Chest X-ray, AP view. Patient: 15 years old, sex M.
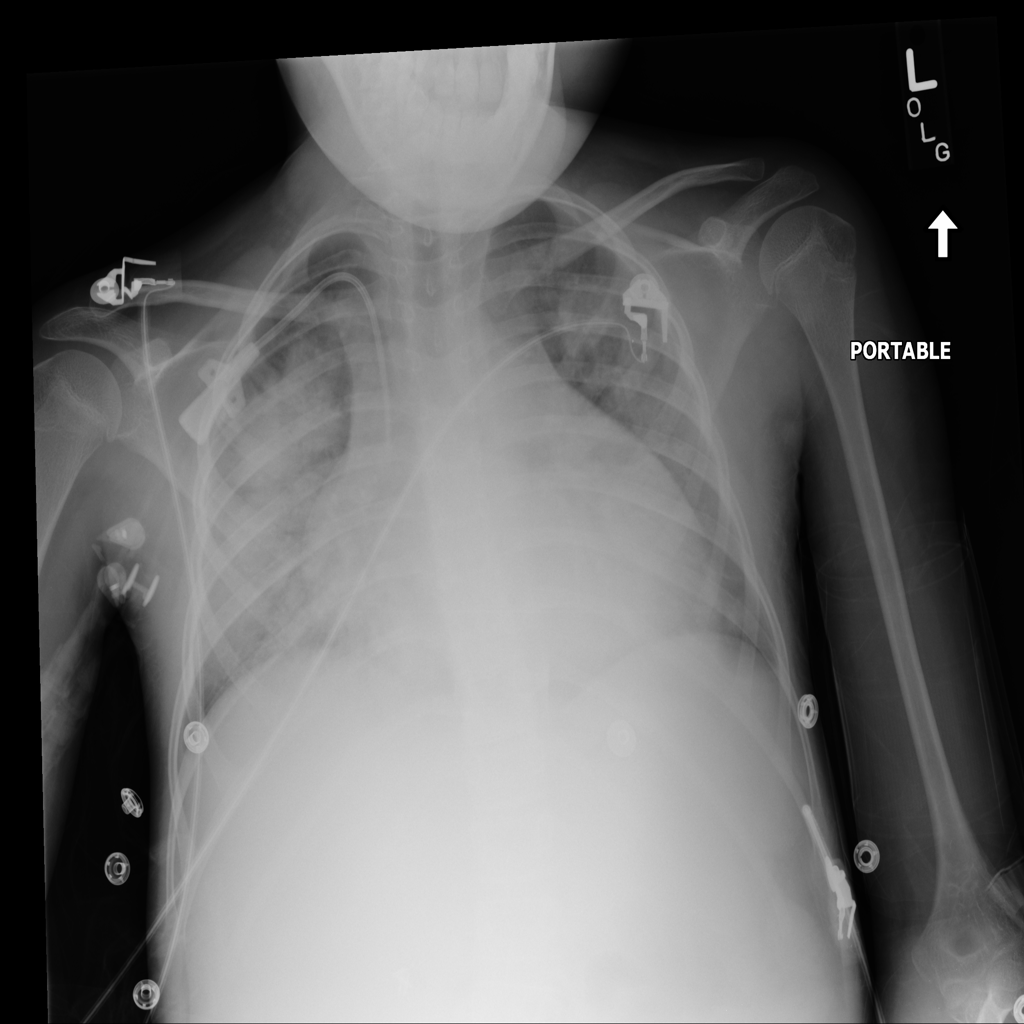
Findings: Cardiomegaly, Edema, Infiltration, Pneumonia